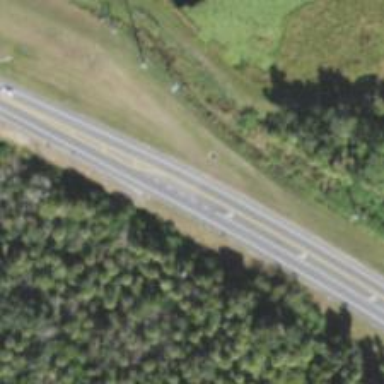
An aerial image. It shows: Abandoned road.